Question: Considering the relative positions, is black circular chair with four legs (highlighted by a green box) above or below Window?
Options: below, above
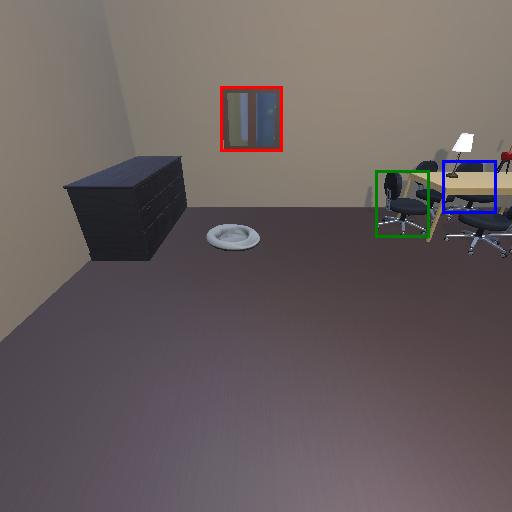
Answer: below